Question: Count the number of objects in the diagram.
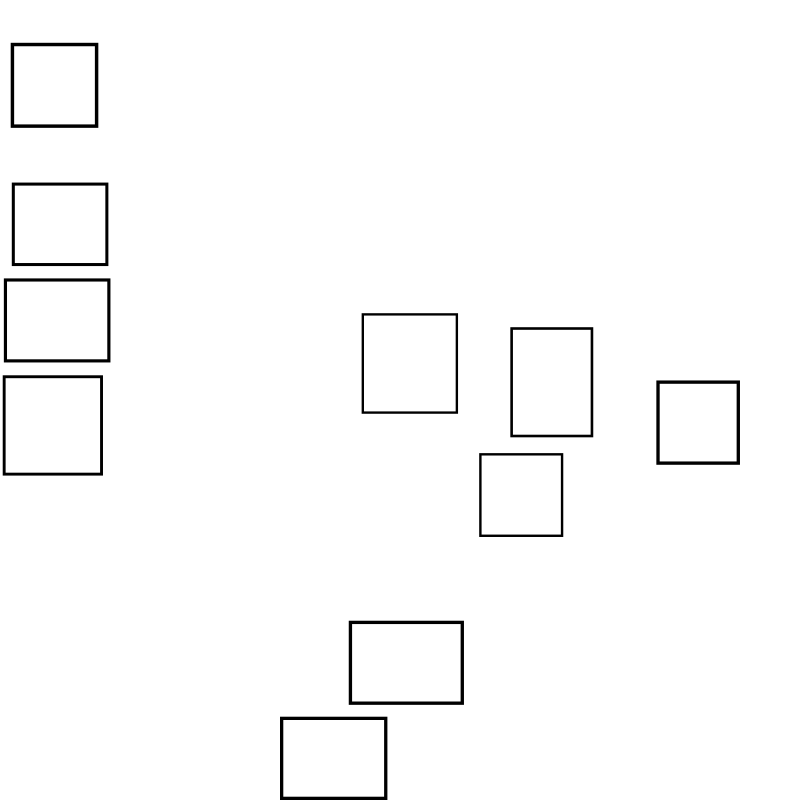
Answer: 10